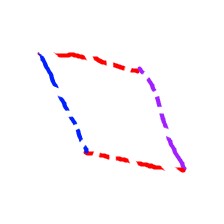
Shape: parallelogram